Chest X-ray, PA view. Patient: 48 years old, sex F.
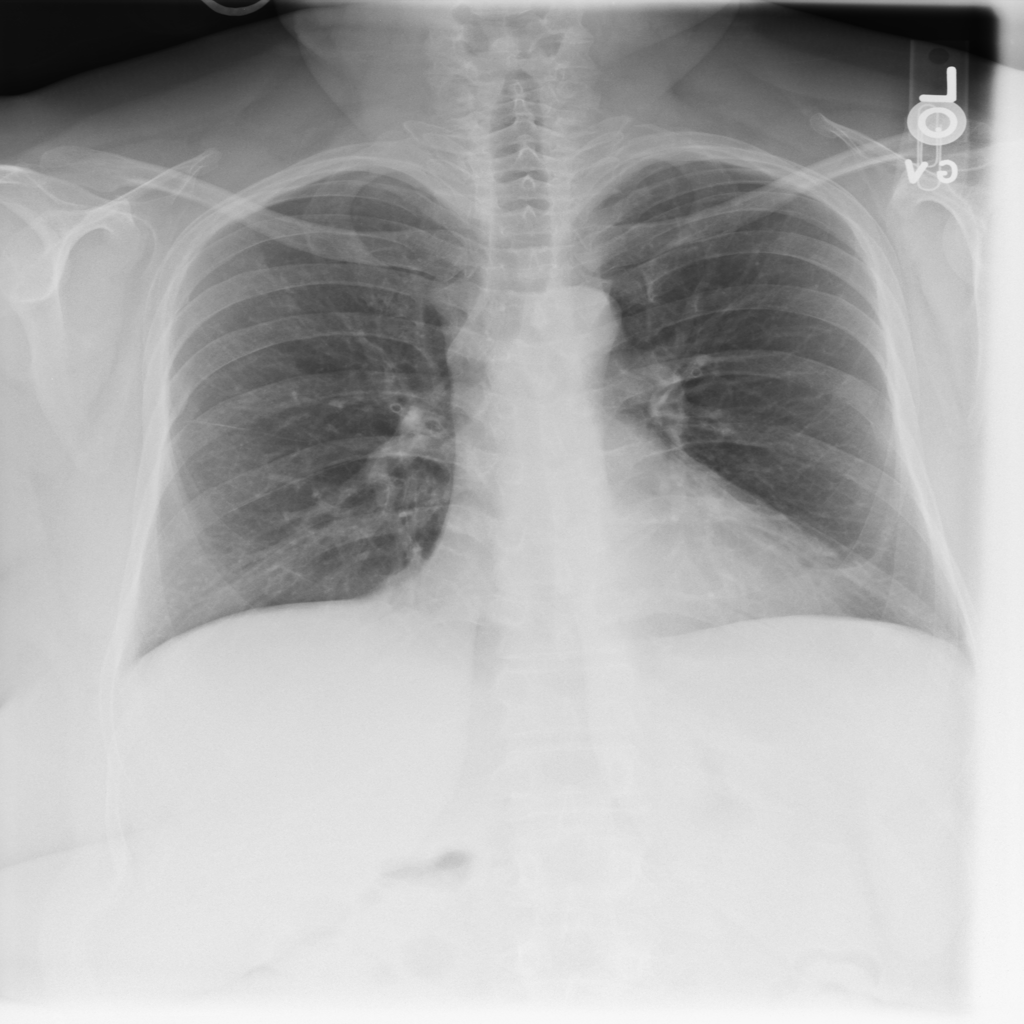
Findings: No Finding